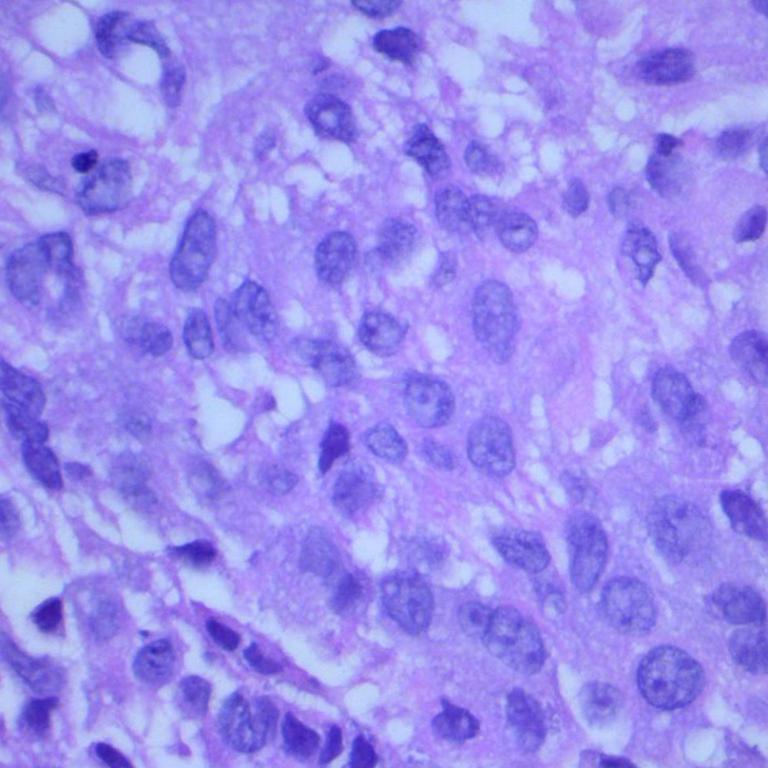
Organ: lung
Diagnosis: squamous carcinomas